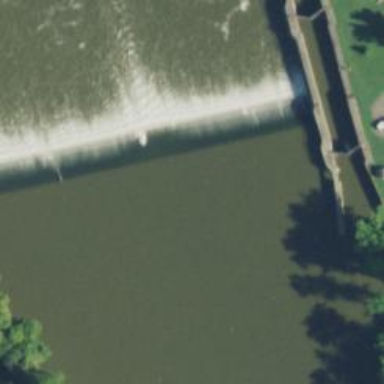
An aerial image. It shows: Weir along the waterway.